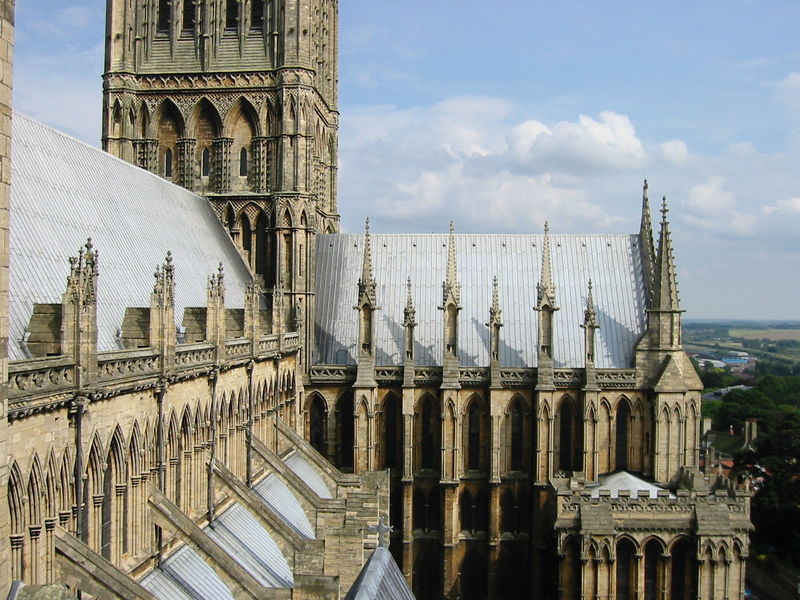
Titel: Kathedrale von Lincoln
Standort: Lincoln, Kathedrale (EU - GB)
Schlagwörter: blau, himmel, schatten, wolken, bäume, stadt, braun, fenster, licht, stützen, säulen, dach, gebäude, weg, beige, architektur, felder, kirche, gotik, turm, bogen, vogelperspektive, foto, fotografie, dom, kathedrale, sandstein, gotisch, reims, spitzbogen, spitzbögen, gothik, streben, gothick